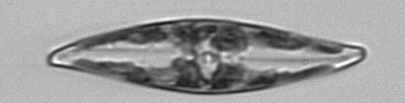
Label: Pleurosigma